Interaction volume radius: 5 \u00c5
Interaction volume height: 25 \u00c5
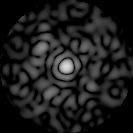
Disorder parameter: 0.7993